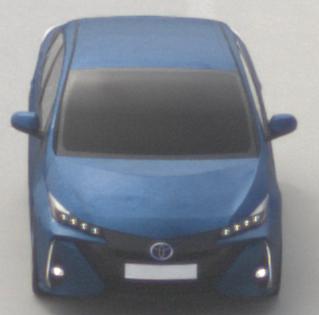
Make: Toyota
Model: Prius 1.8 Plug-In Hybrid
Detailed model: Prius (XW5) Plug-In
Model produced from: 2019/07
Model produced until: 2020/07
Doors: 5
Color: blue
Road condition: dry road
Daytime: midday
Contrast: medium contrast